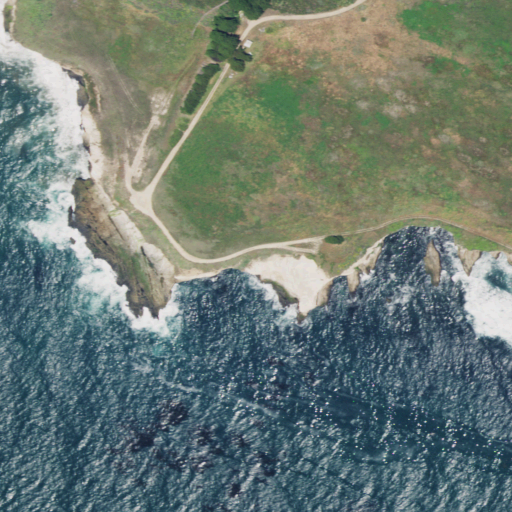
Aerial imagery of cliff(s) in California named Sand Hill Bluff containing open water, cultivated crops, shrub, and open development